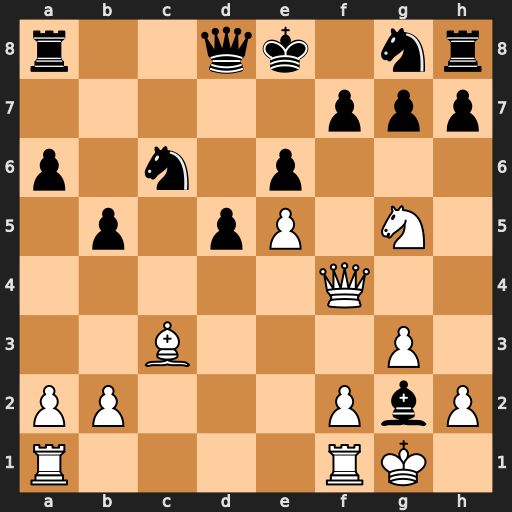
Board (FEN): r2qk1nr/5ppp/p1n1p3/1p1pP1N1/5Q2/2B3P1/PP3PbP/R4RK1
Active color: w
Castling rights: kq
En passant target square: -
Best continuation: Qxf7#